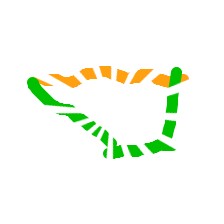
Shape: trapezoid